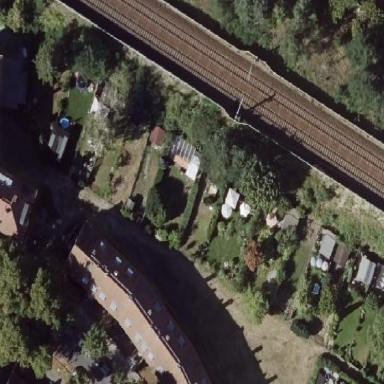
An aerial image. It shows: Fence surrounding allotments.